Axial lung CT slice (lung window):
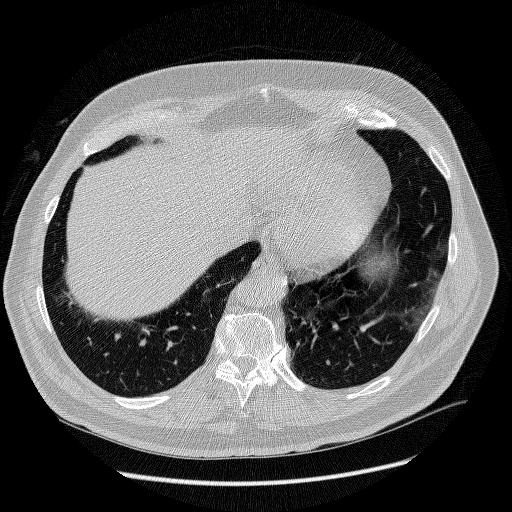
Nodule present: no